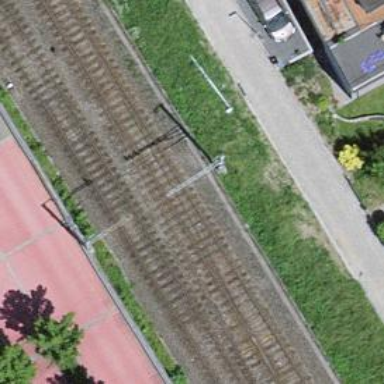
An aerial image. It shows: Railway siding with one electrified track and contact line.